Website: bh-photo
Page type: address-validator
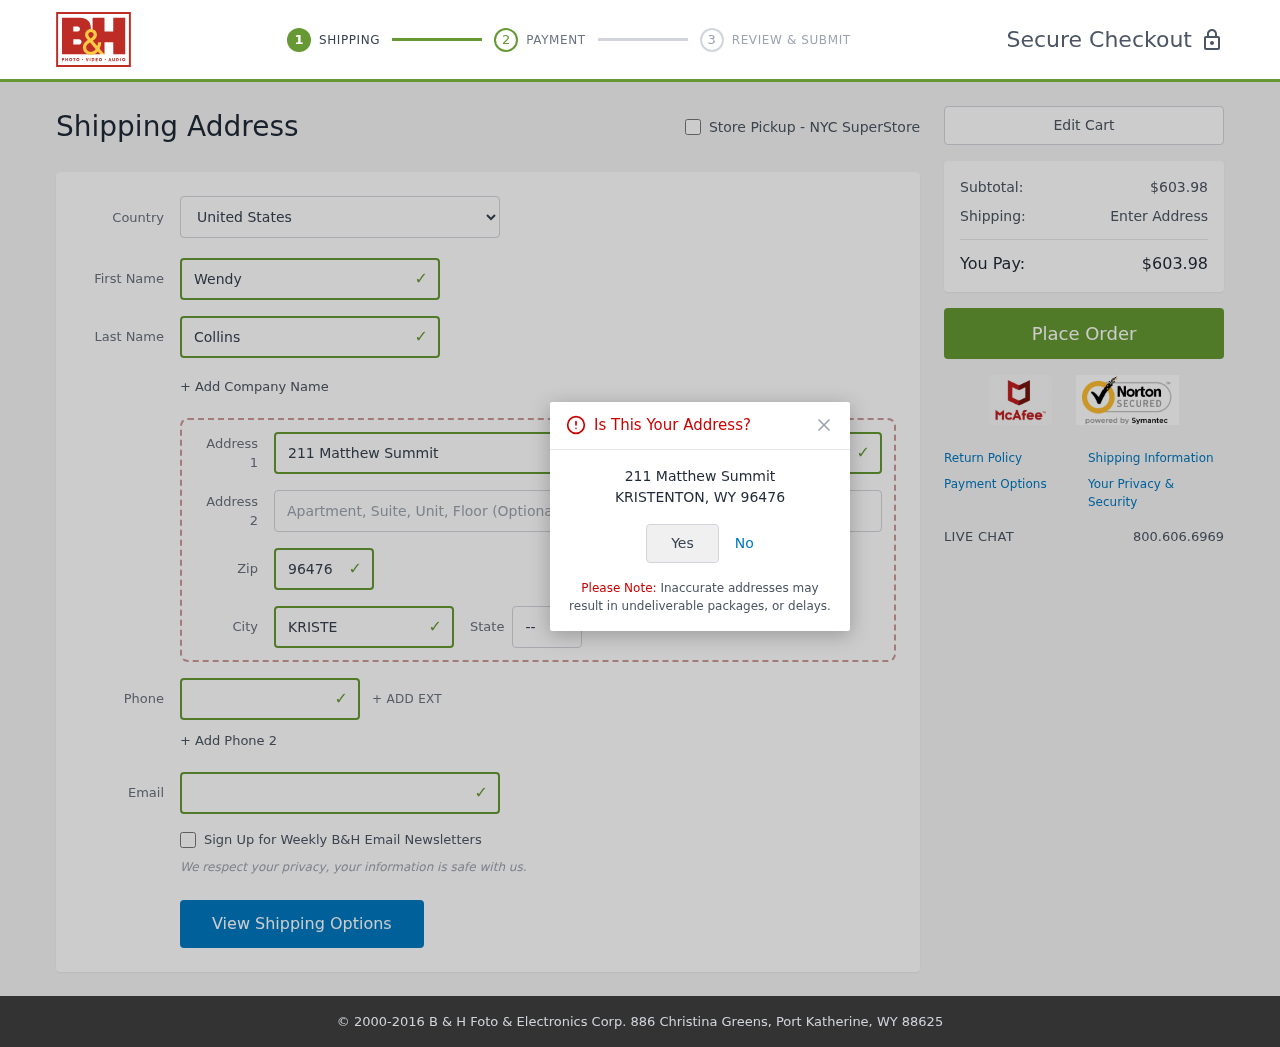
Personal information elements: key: PII_CITY
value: Kristenton
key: PII_COUNTRY
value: United States
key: PII_EMAIL
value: wendy_collins@gmail.com
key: PII_FIRSTNAME
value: Wendy
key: PII_LASTNAME
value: Collins
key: PII_PHONE
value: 2317685218
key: PII_POSTCODE
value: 96476
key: PII_STATE_ABBR
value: WY
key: PII_STREET
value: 211 Matthew Summit
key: PII_CITY_CONFIRM
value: KRISTENTON
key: PII_POSTCODE_FULL
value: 96476
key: PII_POSTCODE_NUMERIC
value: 96476
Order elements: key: ORDER_SUBTOTAL
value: $603.98
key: ORDER_TOTAL
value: $603.98